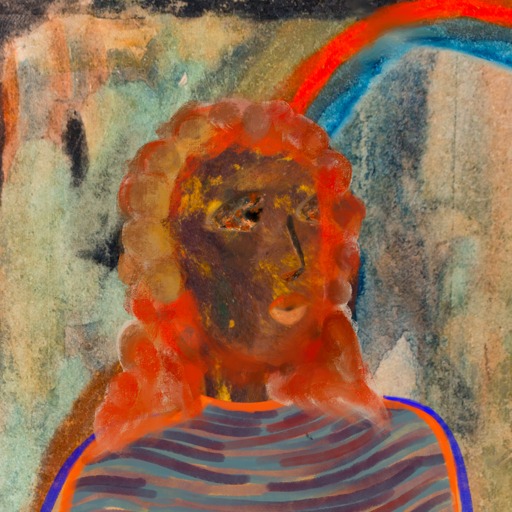
Background: Childish, Head And Neck Side: Comrade, Face Side: Gypsy_Queen, Bust: Experience, Hair Side: Rupkatha, Head Accessory: Blank, Second Necklace: Blank, Necklace: Blank, Baby: Blank